Question: I have orginal image from post. I now want get it to create thumbnail but the image is blurred because of resizing.
You can see example from this image :

How can i do that with javascript/jquery?
Thanks for your help.
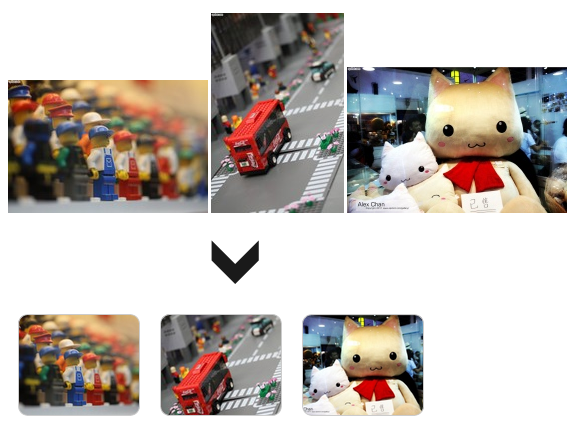
Answer: If you're willing to use CSS rather than jQuery, you could investigate the 'background-size:cover' declaration.
'''
<div style="background:url(/path/to/your/image.jpg);background-size:cover;height:200px;width:170x;"></div>
'''
This ensures that both portrait and landscape orientation pictures will fit into whatever size 'div' you decide.
DEMO: <URL>